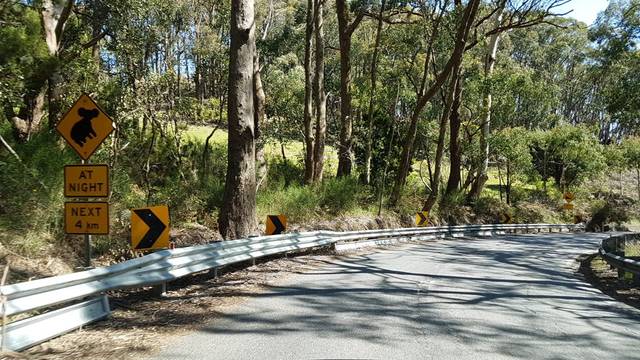
Region: Australia
Coordinates: -34.958, 138.716